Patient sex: M
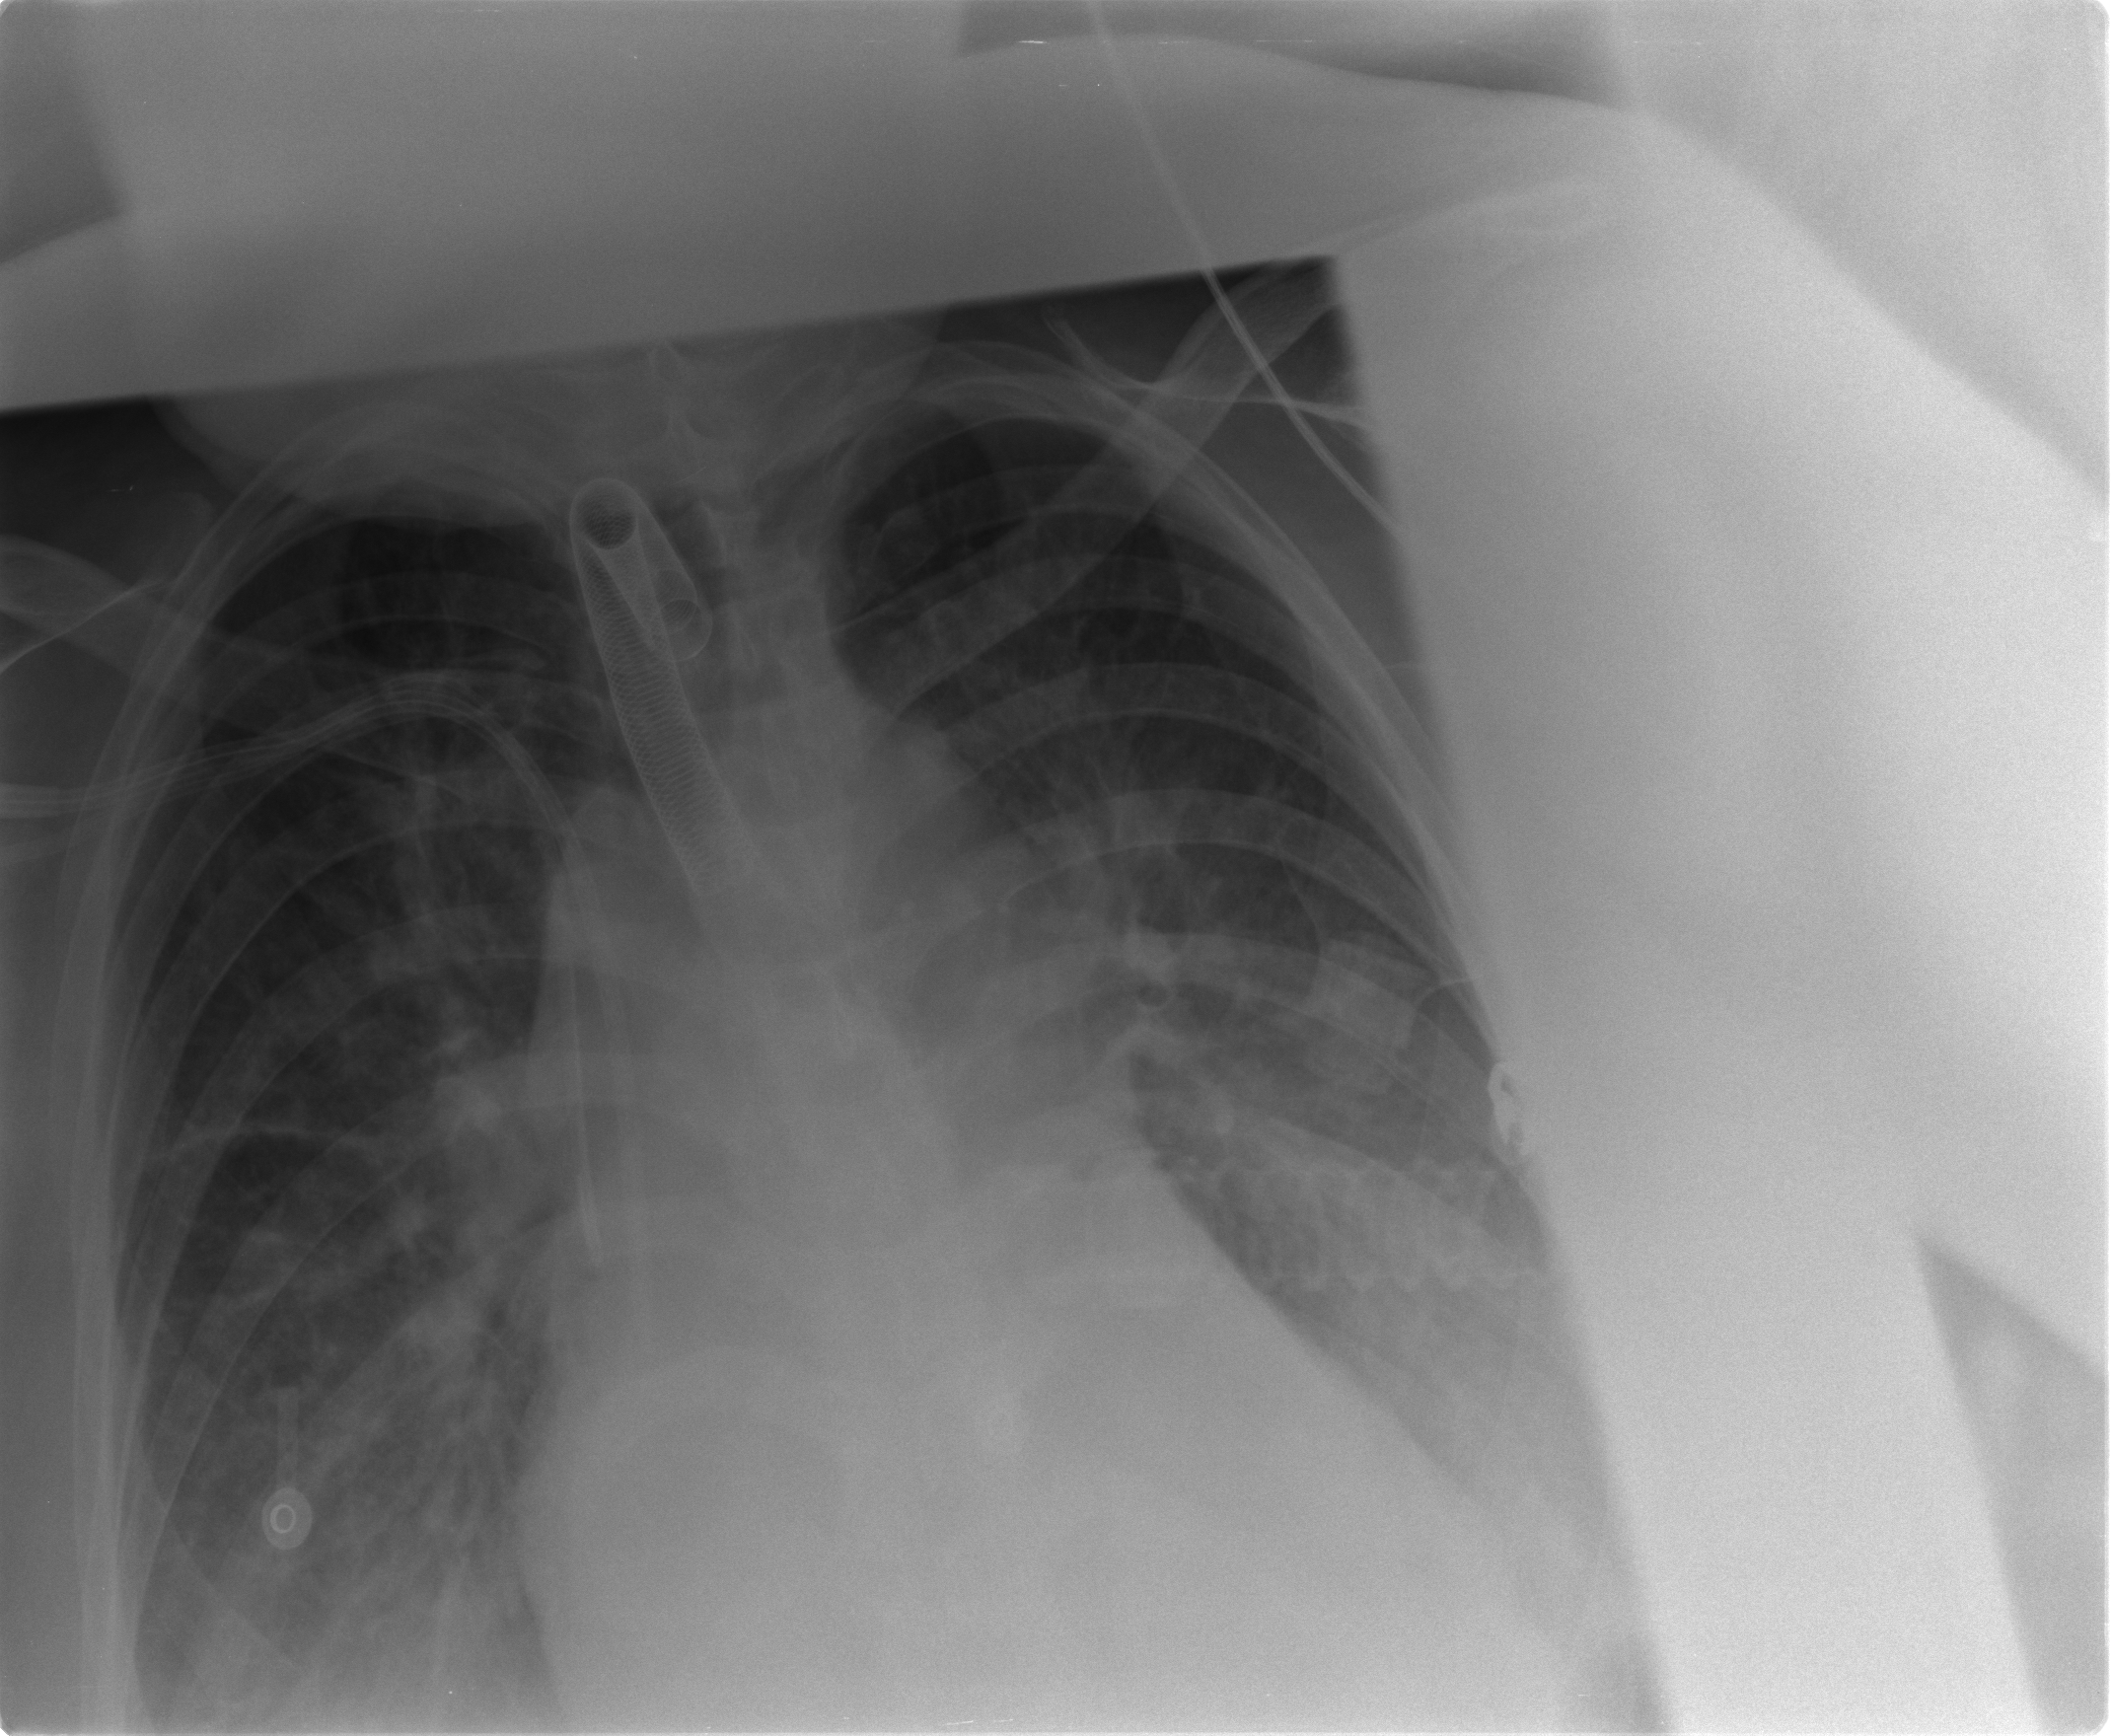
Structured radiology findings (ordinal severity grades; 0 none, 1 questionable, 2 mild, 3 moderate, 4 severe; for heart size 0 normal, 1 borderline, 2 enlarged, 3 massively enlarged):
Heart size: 1
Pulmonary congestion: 2
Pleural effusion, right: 3
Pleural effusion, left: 3
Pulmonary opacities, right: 1
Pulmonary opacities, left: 1
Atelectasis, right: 2
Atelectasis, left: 2